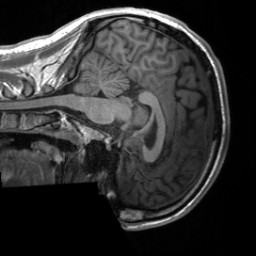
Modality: T1w
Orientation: sagittal
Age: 22
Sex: male
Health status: healthy
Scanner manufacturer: siemens
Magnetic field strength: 3 T
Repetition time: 2 s
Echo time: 0.00232 s